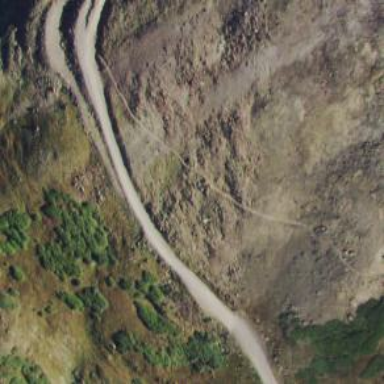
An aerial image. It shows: Route consisting of grade3 track. The track is designated as STANDARD/TERRA TRAIL by USFS.